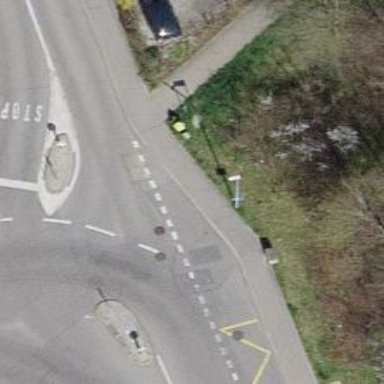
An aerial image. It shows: Sidewalk along the footway.